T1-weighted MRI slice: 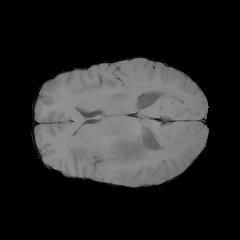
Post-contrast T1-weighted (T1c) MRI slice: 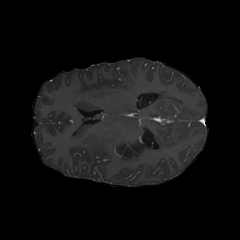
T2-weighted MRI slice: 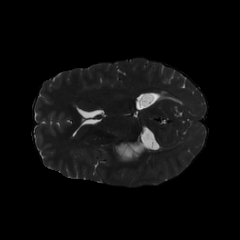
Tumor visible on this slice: yes